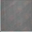
Piece: xx